Question: Sorry for so many question i post.
this is my another problem, how to sort rows from smallest to largest, (see picture below):
so here's my data and code:
'''
A=
[a b c
1 2 3
4 5 1
0 1 0
2 1 2]
'''
i used sort function:
'''
B = [sort(A(1:end,:), 'ascend')]
'''
but it didn't display the output i want.

smallest no. display in 1st column and large no. display in last column, so guys please help.
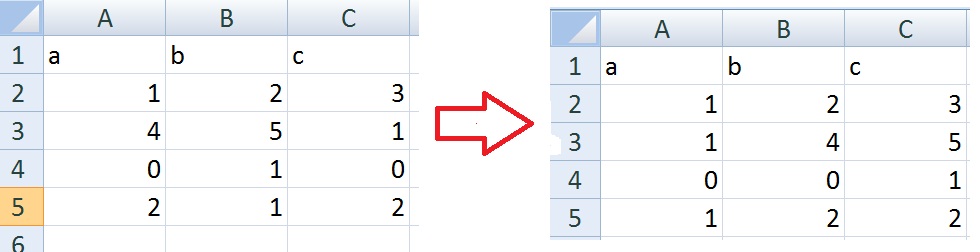
Answer: You have two options.
1. Sortrows: http://www.mathworks.com/help/matlab/ref/sortrows.html
2. Sort with argument 2, e.g. sort(A, 2): http://www.mathworks.com/help/matlab/ref/sort.html?refresh=true